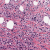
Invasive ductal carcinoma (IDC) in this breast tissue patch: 1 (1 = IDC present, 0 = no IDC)